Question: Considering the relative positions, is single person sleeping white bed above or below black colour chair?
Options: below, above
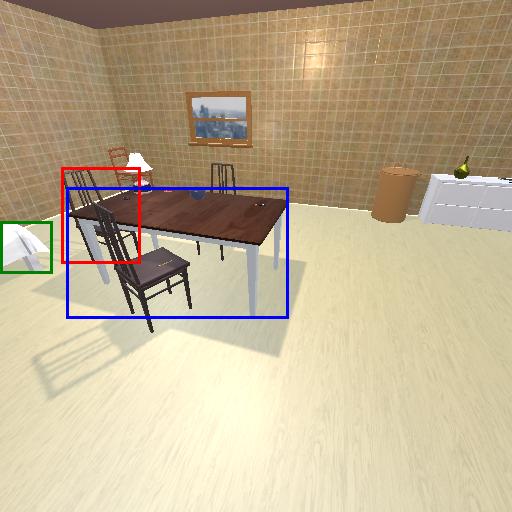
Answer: below